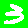
Digit: 3